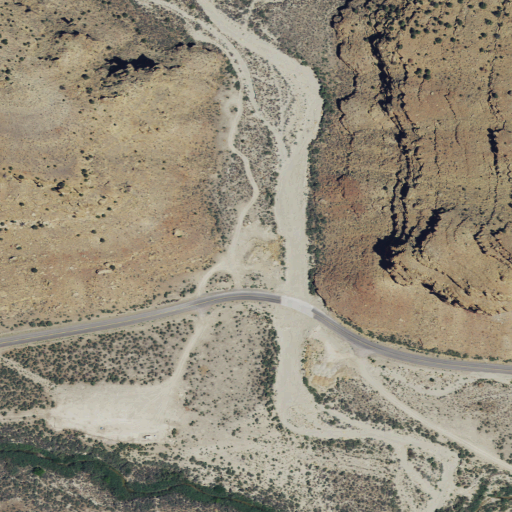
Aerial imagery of valley in Utah named Blind Canyon containing shrub, open development, grassland, evergreen forest, and low intensity development